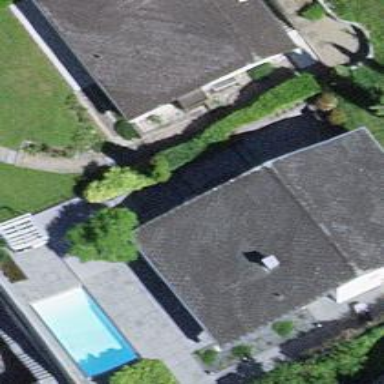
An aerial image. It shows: Group of garages.